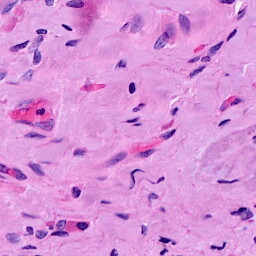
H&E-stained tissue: Breast